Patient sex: M
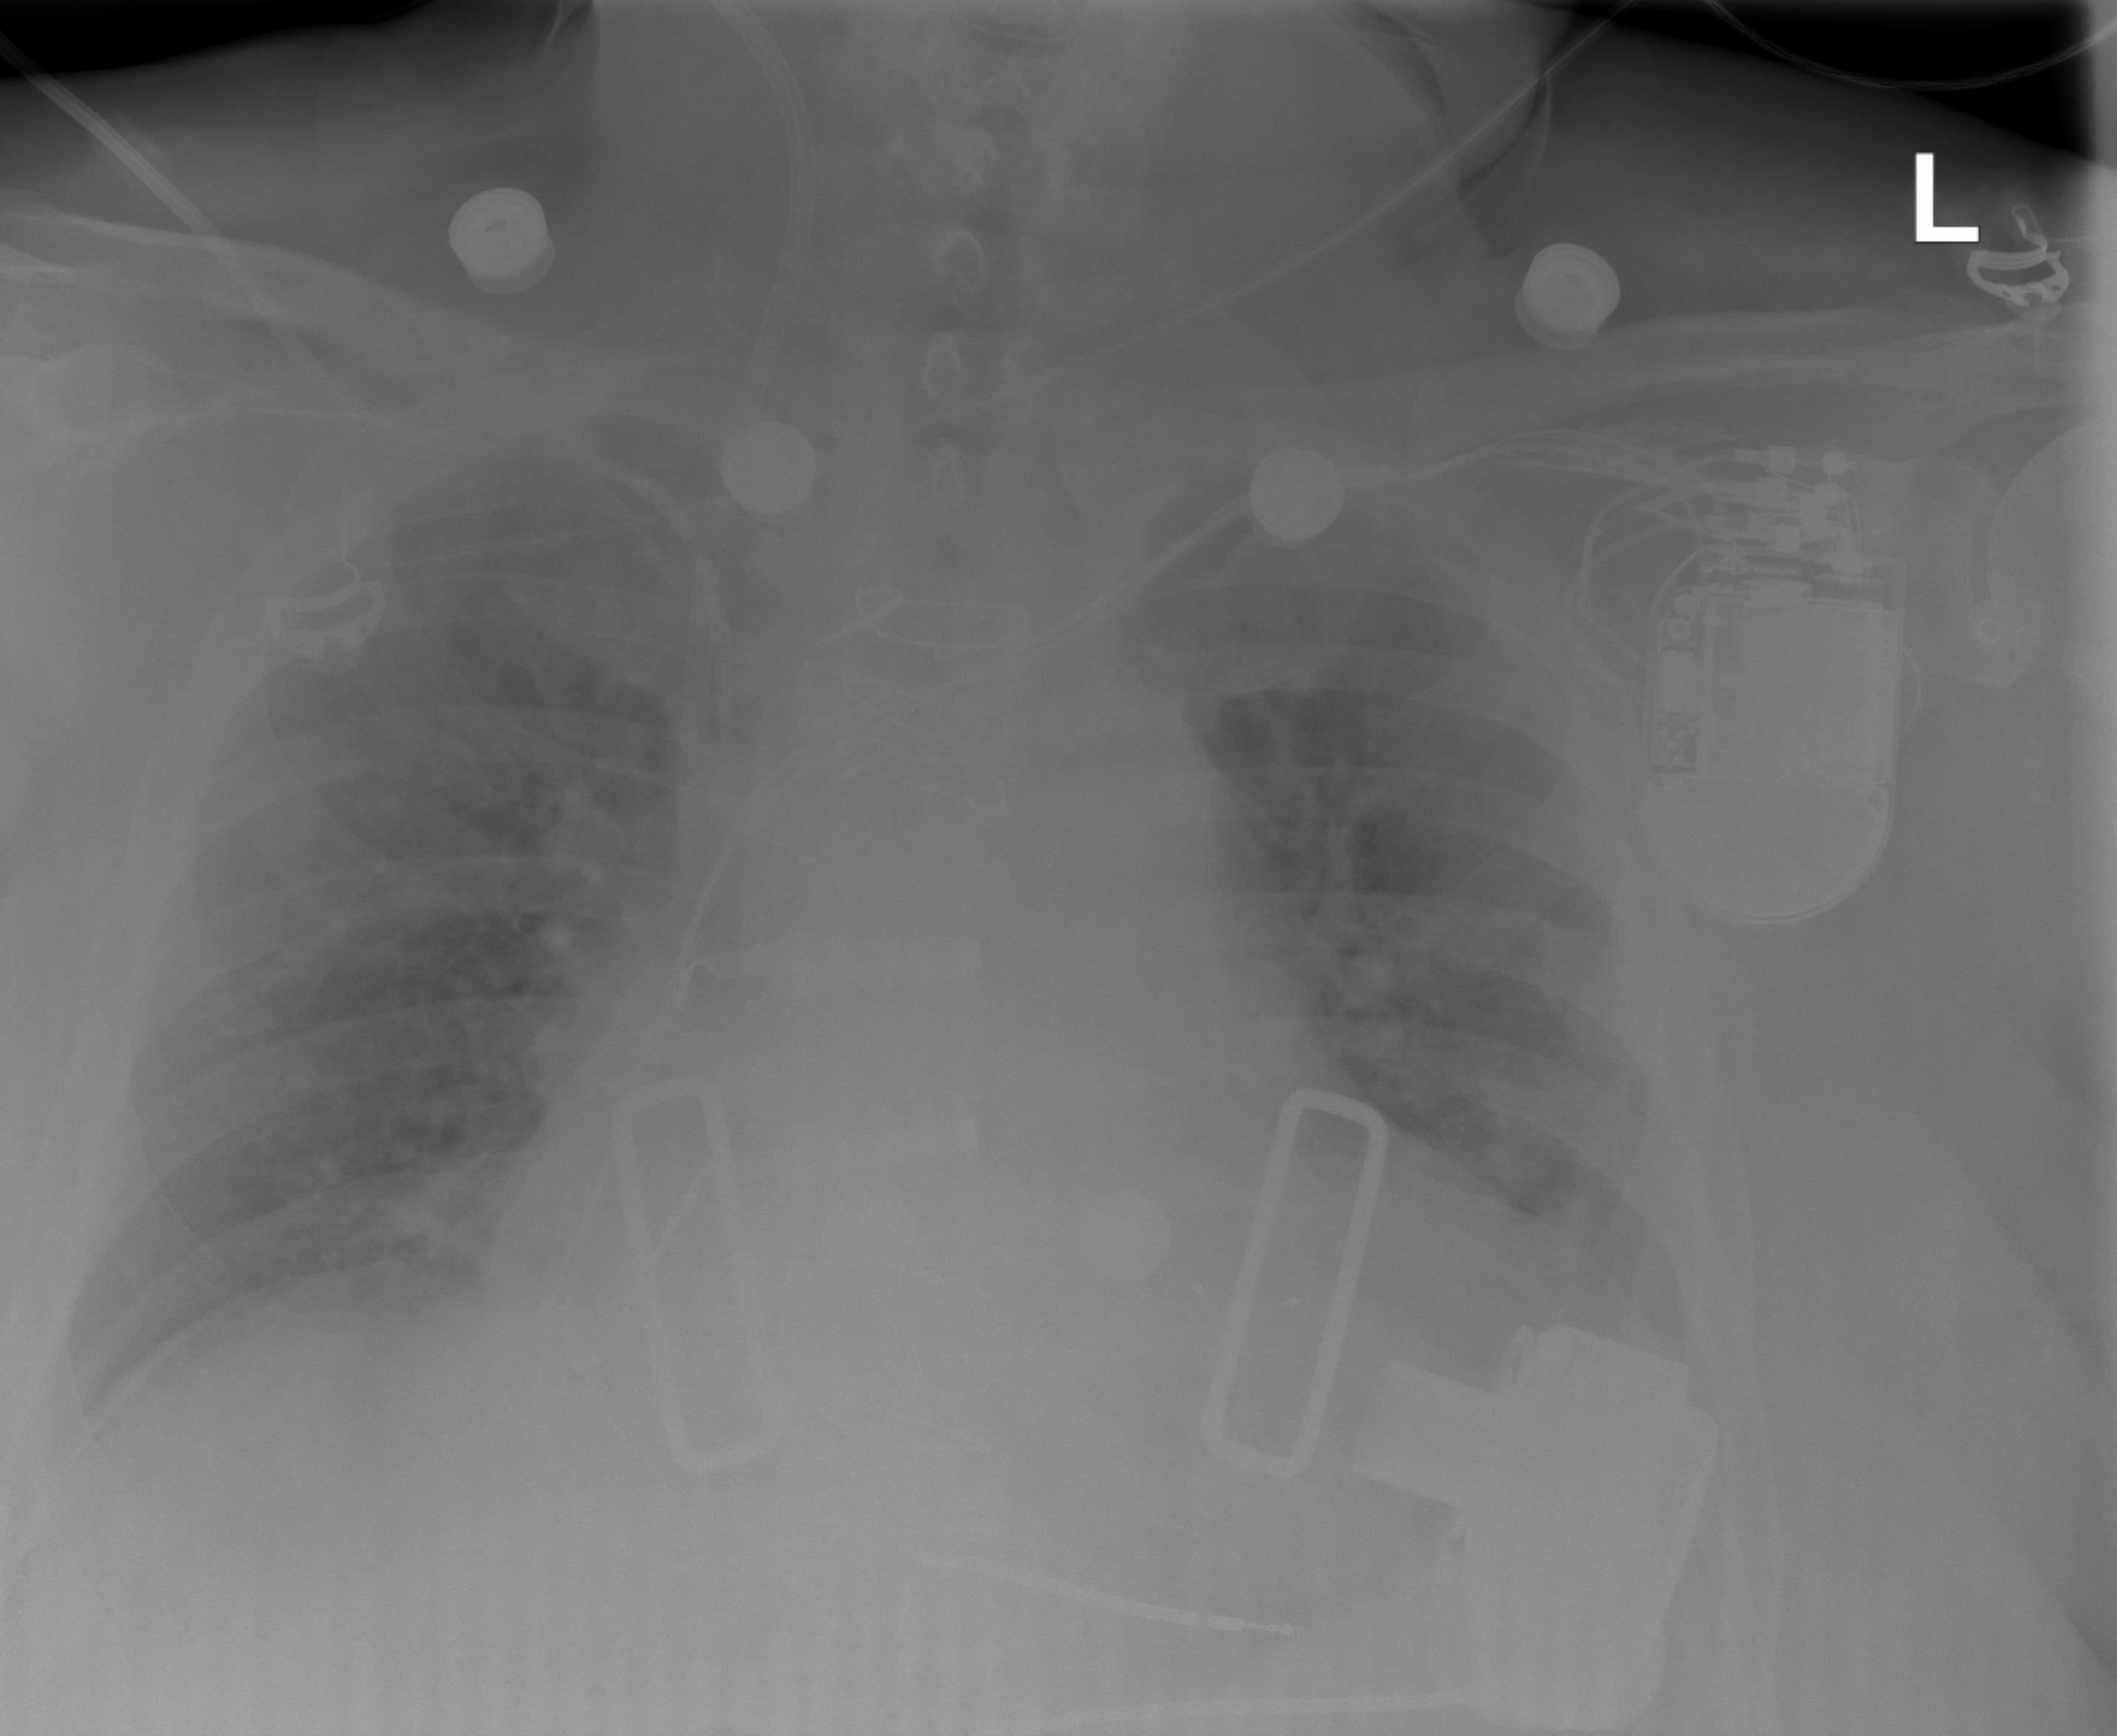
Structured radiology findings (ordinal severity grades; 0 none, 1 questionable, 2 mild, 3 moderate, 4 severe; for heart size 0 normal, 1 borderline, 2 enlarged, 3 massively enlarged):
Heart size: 3
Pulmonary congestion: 0
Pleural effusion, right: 0
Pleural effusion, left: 0
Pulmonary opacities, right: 0
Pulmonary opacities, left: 0
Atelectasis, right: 0
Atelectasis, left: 2